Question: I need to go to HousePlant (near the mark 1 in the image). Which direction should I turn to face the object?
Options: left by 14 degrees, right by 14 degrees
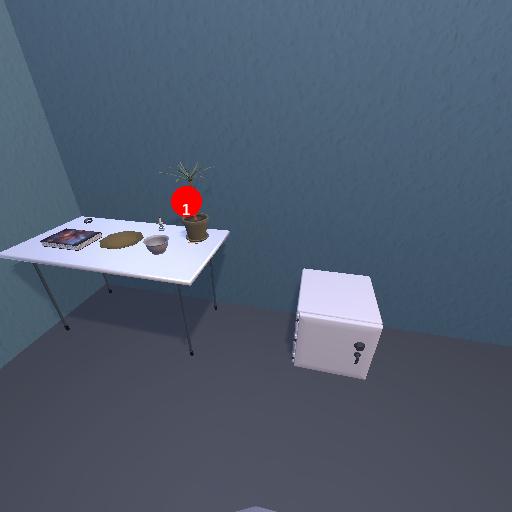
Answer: left by 14 degrees